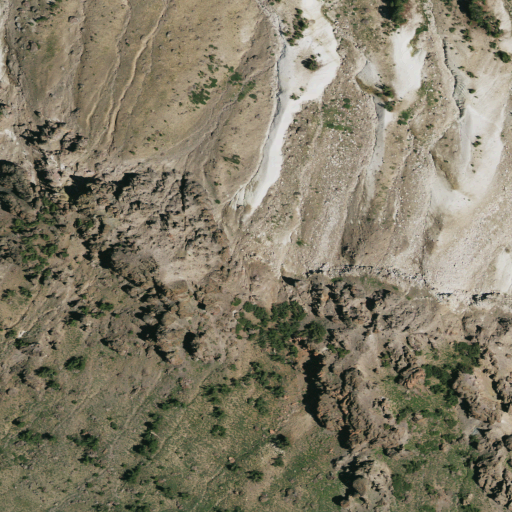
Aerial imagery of mountain in California named Grizzly Peak containing only shrub